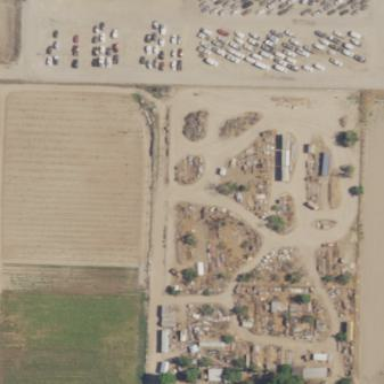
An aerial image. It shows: Industrial area designated as scrap yard.